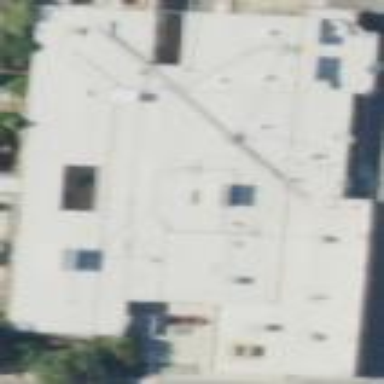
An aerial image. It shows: Building.